Aerial crown-view tile of a tropical tree (Barro Colorado Island, Panama), acquired 20240813:
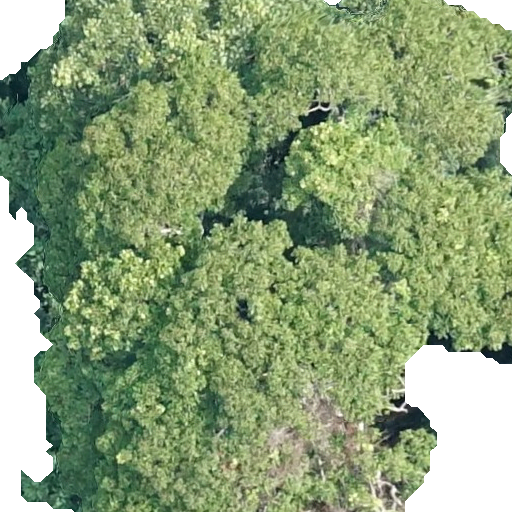
Species: Dipteryx oleifera
GBIF accepted scientific name: Dipteryx oleifera
Crown area: 417.892 m²